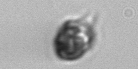
Label: Balanion